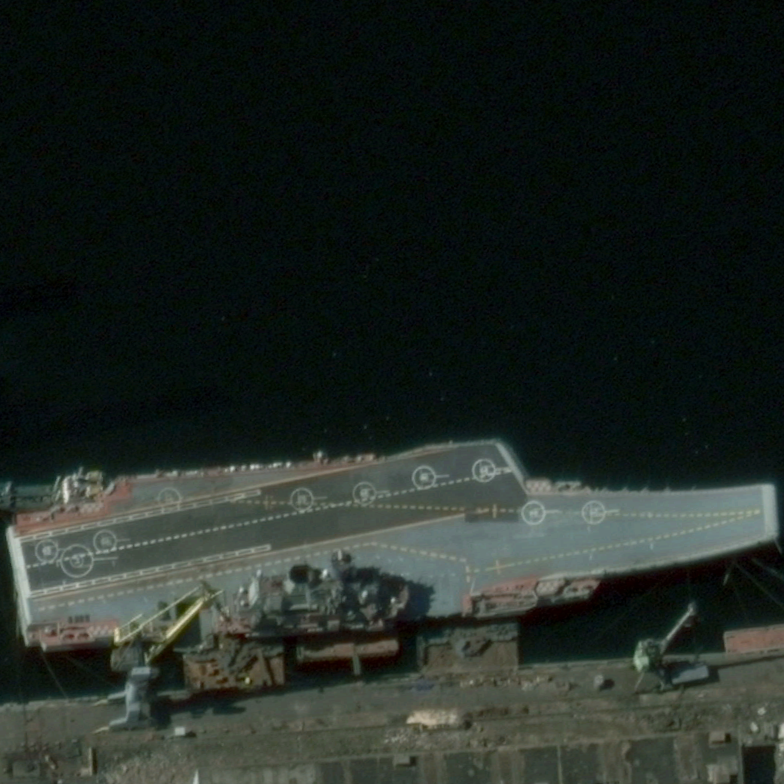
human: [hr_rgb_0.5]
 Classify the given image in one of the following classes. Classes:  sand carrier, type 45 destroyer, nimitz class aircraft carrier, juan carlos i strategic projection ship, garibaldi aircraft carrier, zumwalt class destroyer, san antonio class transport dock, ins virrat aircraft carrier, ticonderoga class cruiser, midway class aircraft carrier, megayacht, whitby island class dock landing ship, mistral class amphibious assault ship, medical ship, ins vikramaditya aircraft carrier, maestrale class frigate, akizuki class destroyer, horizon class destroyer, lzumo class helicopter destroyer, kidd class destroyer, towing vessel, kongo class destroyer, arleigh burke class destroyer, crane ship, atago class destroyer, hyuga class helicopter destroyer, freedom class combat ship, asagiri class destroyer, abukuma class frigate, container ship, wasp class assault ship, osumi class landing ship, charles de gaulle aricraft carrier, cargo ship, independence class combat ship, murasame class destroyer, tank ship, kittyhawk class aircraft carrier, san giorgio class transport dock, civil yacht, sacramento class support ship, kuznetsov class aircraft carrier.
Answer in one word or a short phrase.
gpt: Kuznetsov class aircraft carrier